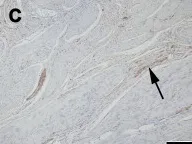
The histopathological study of leiomyomatous hamartoma in immune-histochemical stain (bar; 100 mum). C: Positive reaction with S-100 protein in the nerve (arrow), but negative in smooth muscle bundles.
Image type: pathology (immunostaining)